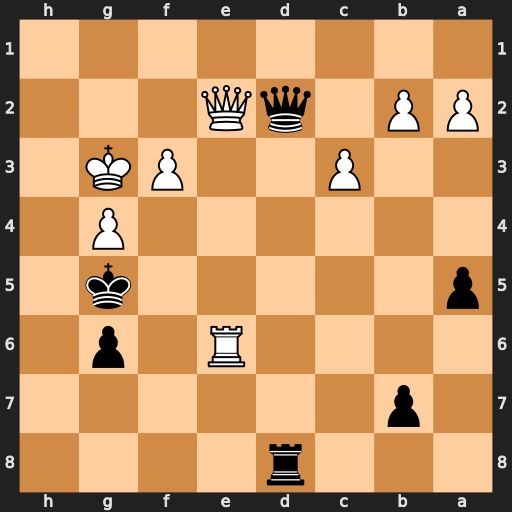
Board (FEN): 3r4/1p6/4R1p1/p5k1/6P1/2P2PK1/PP1qQ3/8
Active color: b
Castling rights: -
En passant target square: -
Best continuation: Qf4+ Kf2 Rd2